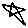
Label: star